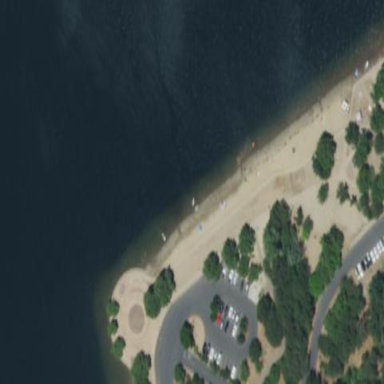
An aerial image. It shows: Sandy beach located in recreation ground area.